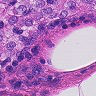
Metastatic tissue present: yes